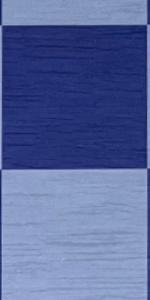
Label: Empty